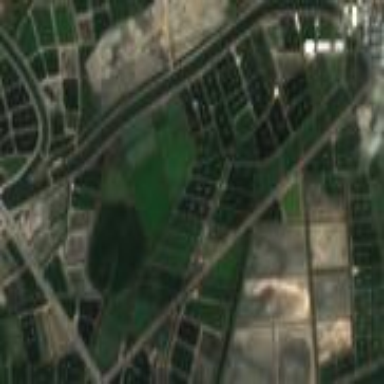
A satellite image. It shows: Landscape of paddy fields.